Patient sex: M
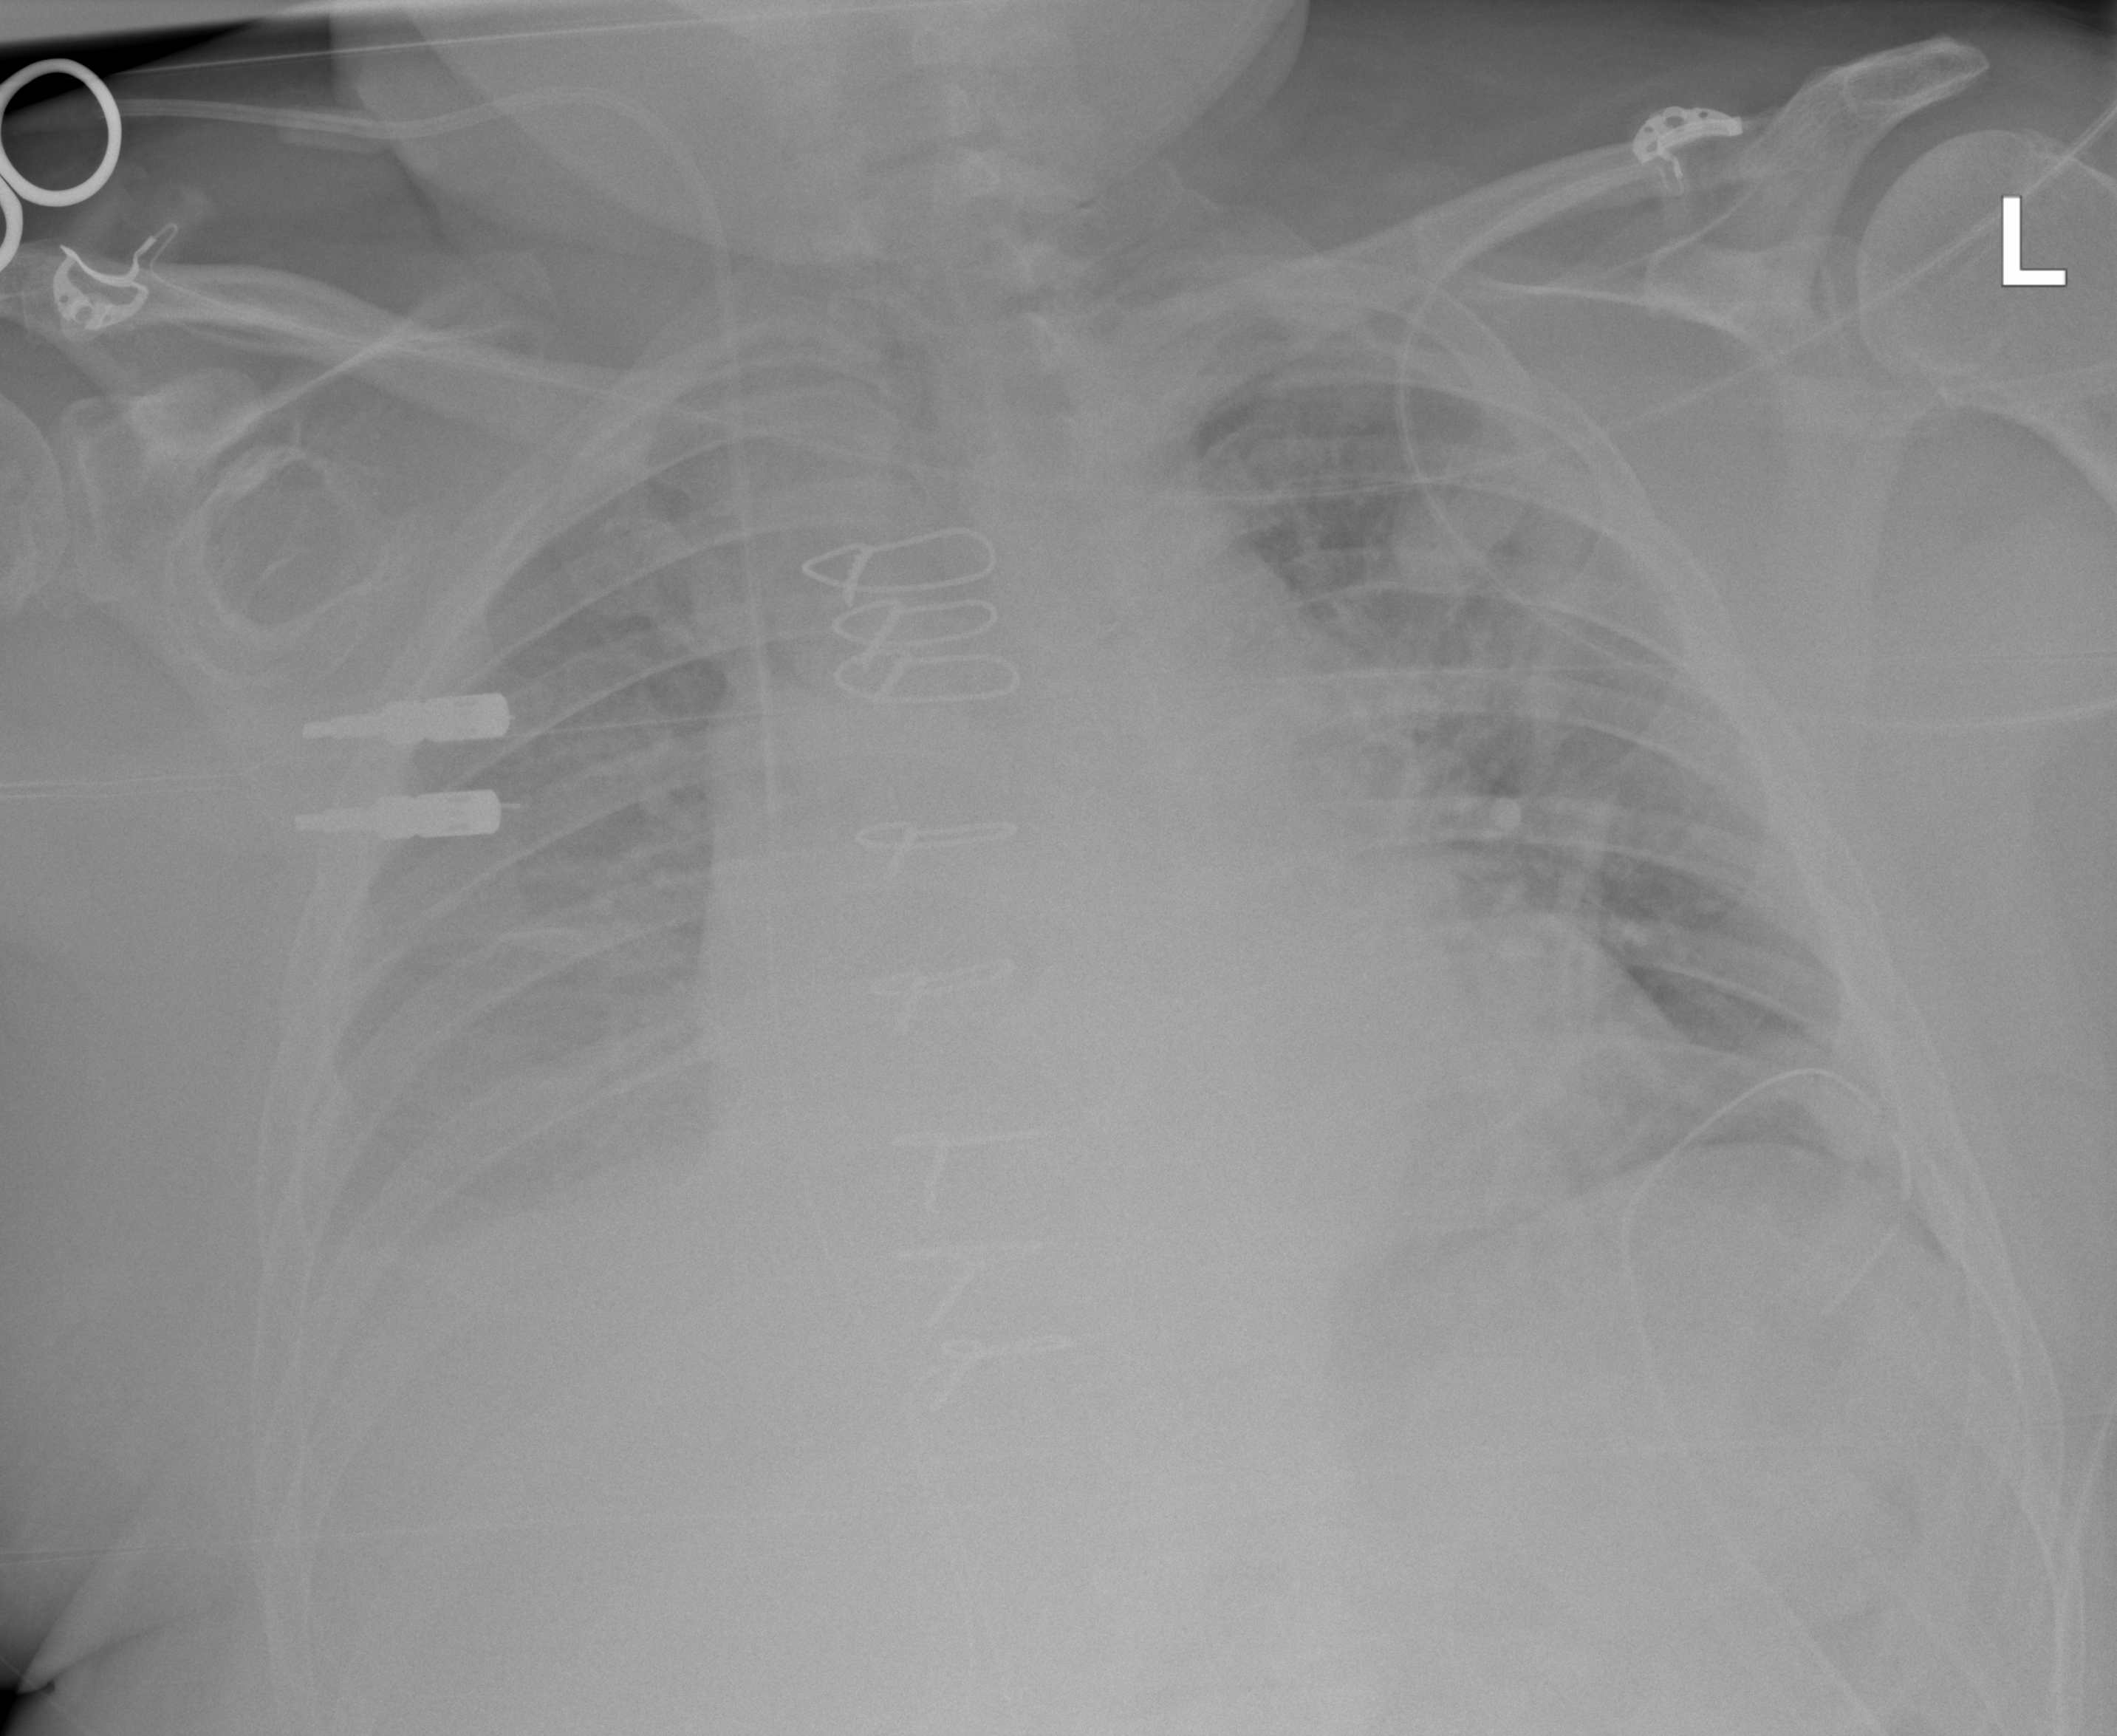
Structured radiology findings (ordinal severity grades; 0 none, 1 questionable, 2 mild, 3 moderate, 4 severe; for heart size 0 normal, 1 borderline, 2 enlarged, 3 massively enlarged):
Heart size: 2
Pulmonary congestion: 2
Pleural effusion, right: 2
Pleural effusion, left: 2
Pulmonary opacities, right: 2
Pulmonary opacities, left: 2
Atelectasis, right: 2
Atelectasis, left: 2